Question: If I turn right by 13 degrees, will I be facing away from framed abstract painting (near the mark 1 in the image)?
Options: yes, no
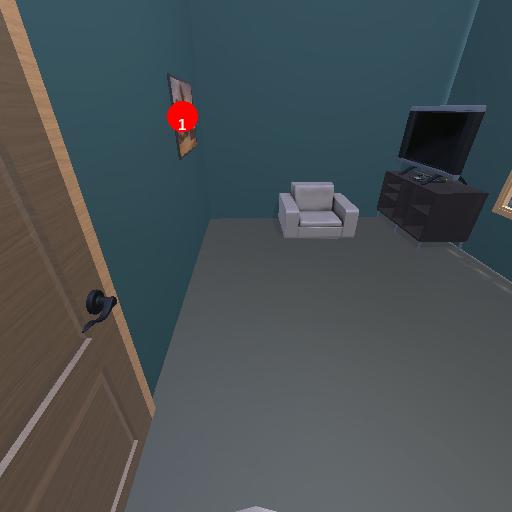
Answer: yes